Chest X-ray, PA view. Patient: 22 years old, sex F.
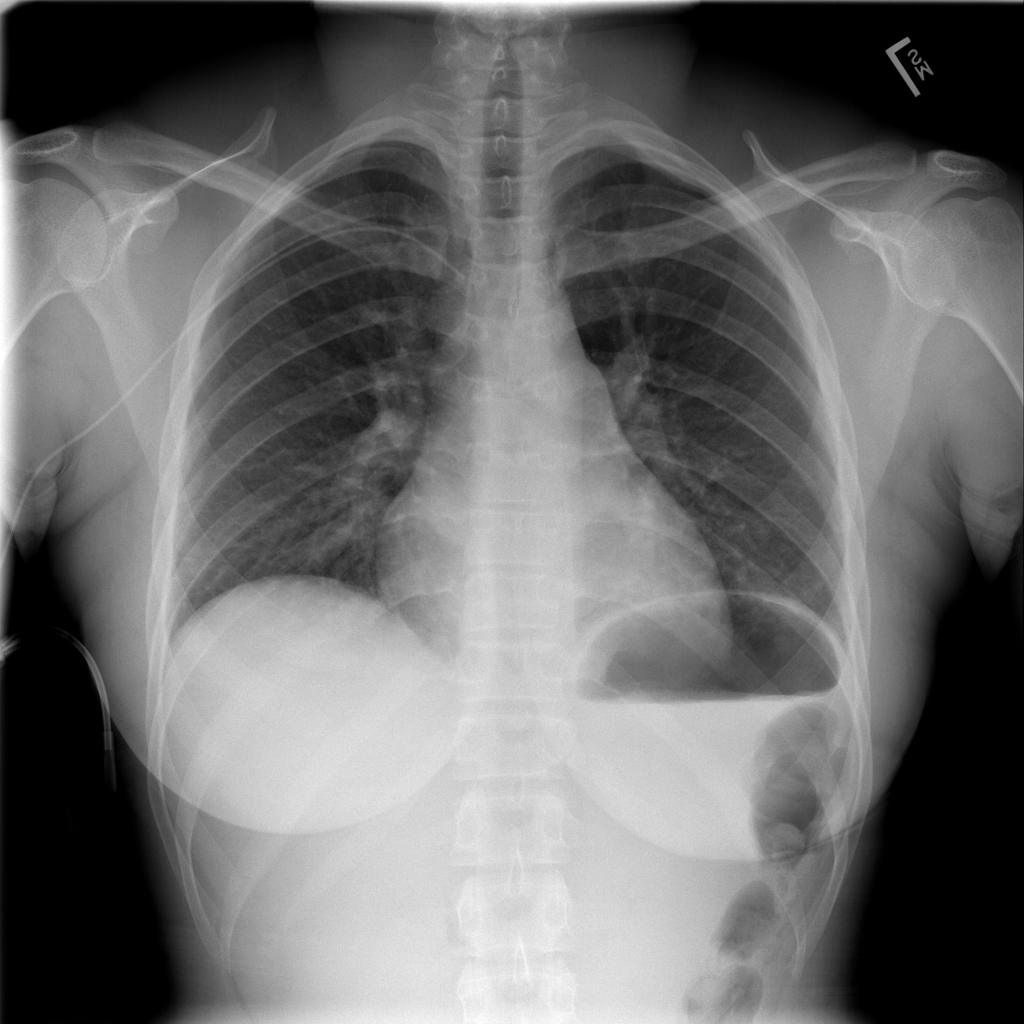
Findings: No Finding